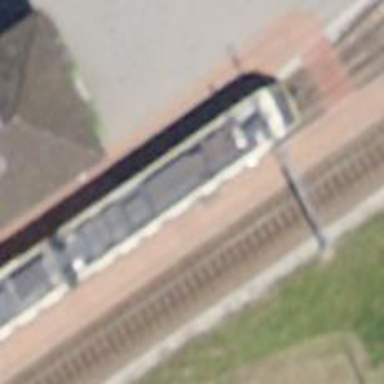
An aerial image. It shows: Railway crossing.